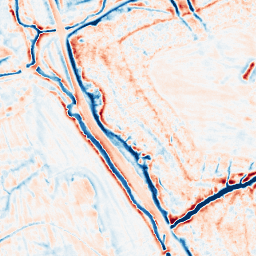
Category: edge_preserving
Decomposition family: bilateral
Decomposition parameters: d: 15
sigma_color: 100
sigma_space: 50
Upsampling method: sinc_hamming
Upsampling parameters: scale: 2
kernel_size: 4
Upsampling scale: 2